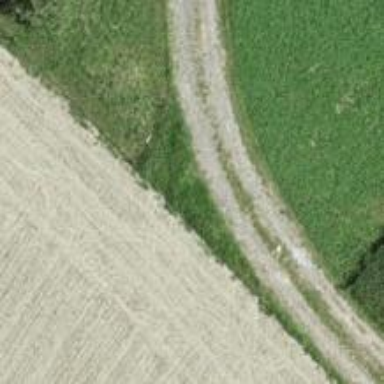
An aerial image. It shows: Gravel track with grade 2 tracktype.